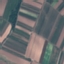
Land use / land cover: PermanentCrop